Question: I think this is a very easy answer and I understand that you enter something like this get an even number:
'''
if (i % 2 == 0)
'''
But I am just struggling to figure out how to slot it into my current code that I have here...
I have a form like so:
I am double clicking the 'Show Numbers' button

And I want the user to click the show numbers button and it only spits out even numbers, regardless if the box is checked or not.
'''
namespace CHECK_BOXES
{
public partial class Form1 : Form
{
public Form1()
{
InitializeComponent();
}
private void button1_Click(object sender, EventArgs e)
{
textBox1.Text = "";
if (checkBox1.Checked)
{
for (int i = 1; i <= 20; i++)
{
textBox1.Text += i.ToString() + "
";
}
}
else
{
for (int i = 20; i >= 1; i--)
{
textBox1.Text += i.ToString() + "
";
}
}
}
}
'''
}
Would appreciate any help.
Thank you
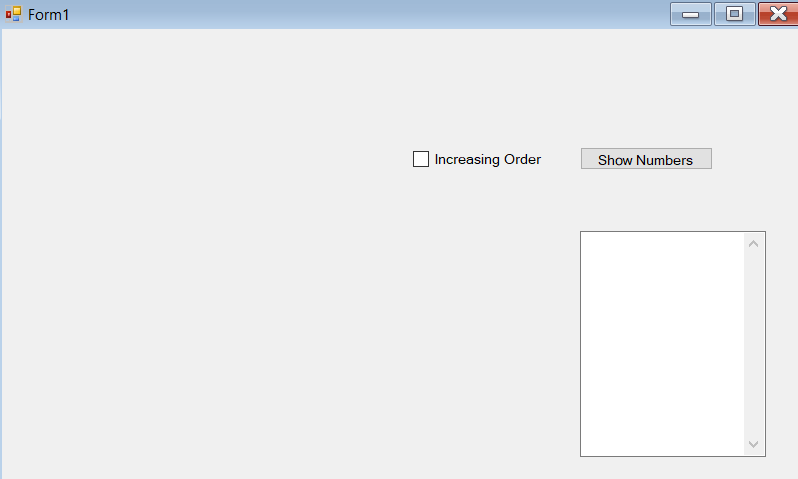
Answer: Try with this function:
'''
public bool IsEven(int value)
{
return value % 2 == 0;
}
'''
and then update your for each loop with the following statement:
'''
for (int i = 1; i <= 20; i++)
{
if (IsEven(i))
{
textBox1.Text += i.ToString() + "
";
}
}
'''
Or just easily increment 'i' in for loop with 2.